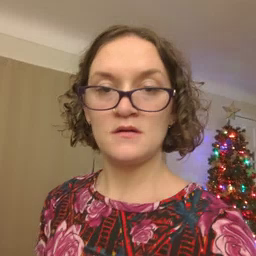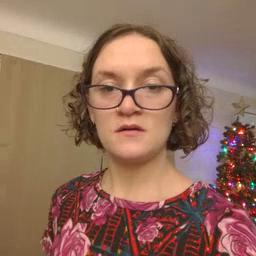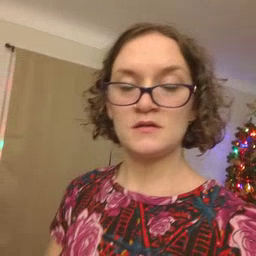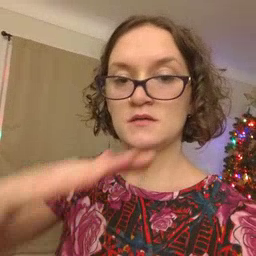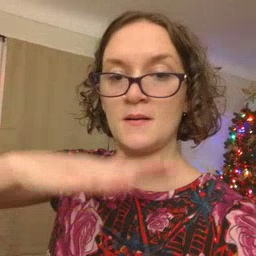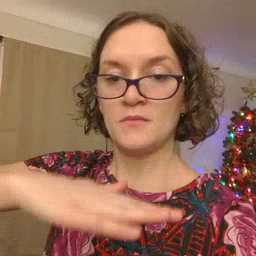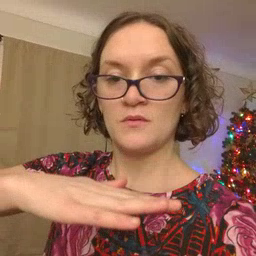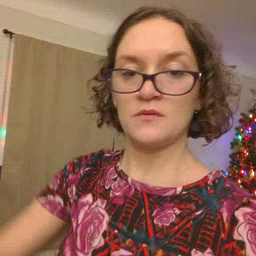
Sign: table